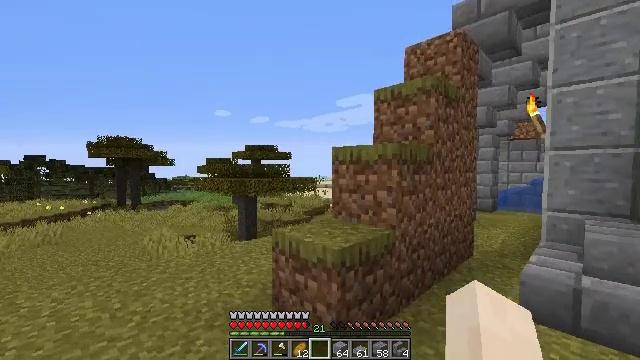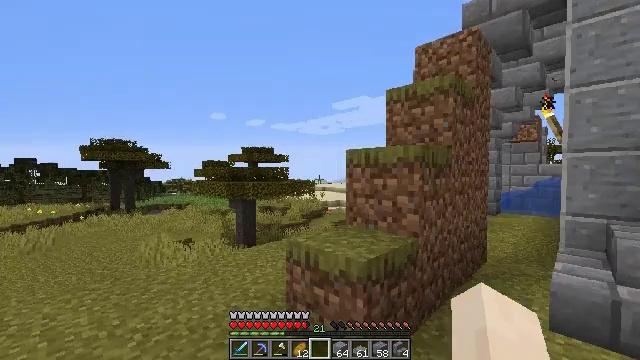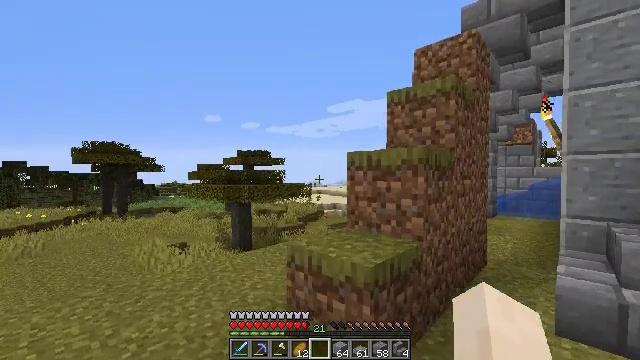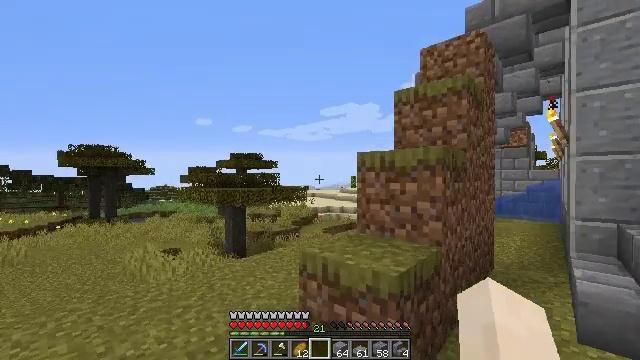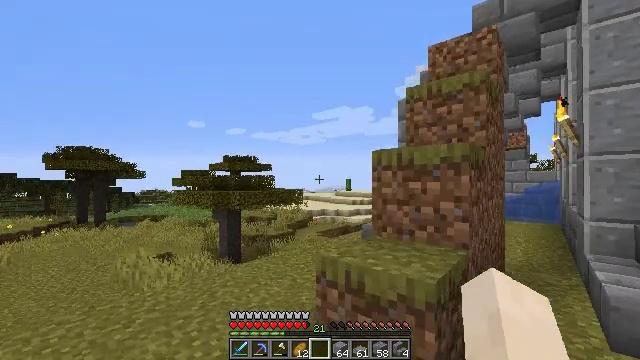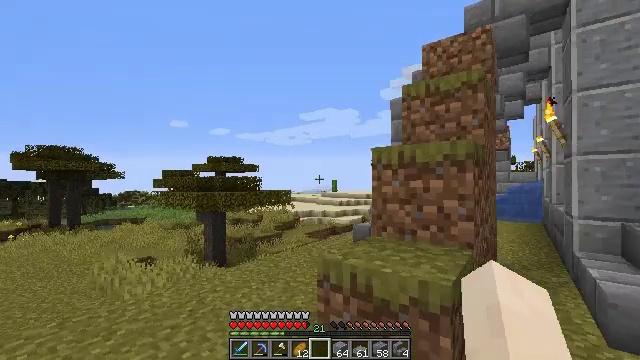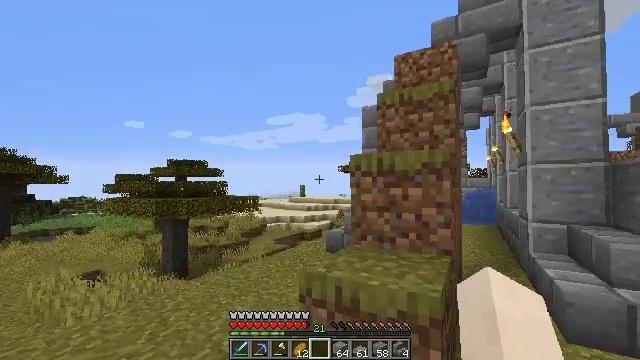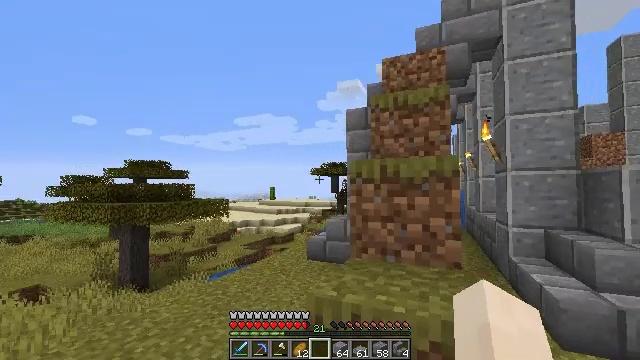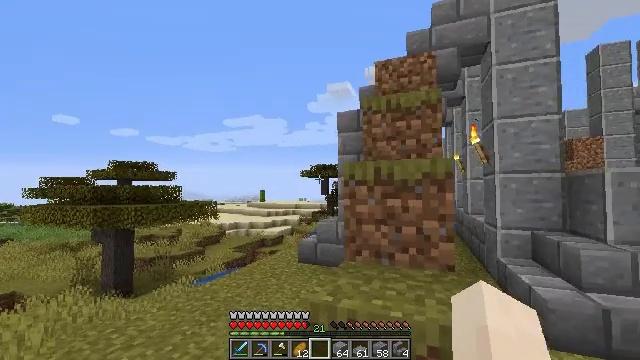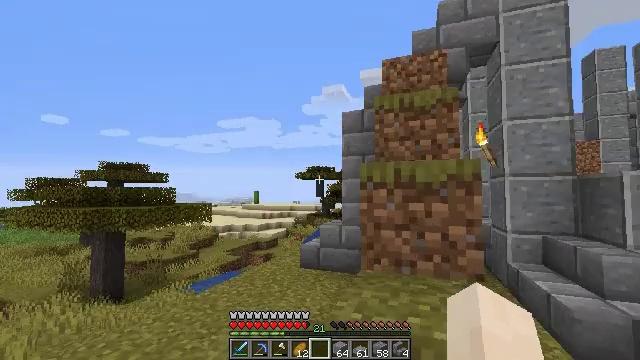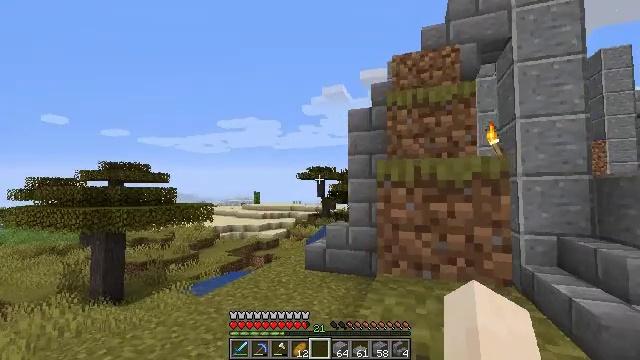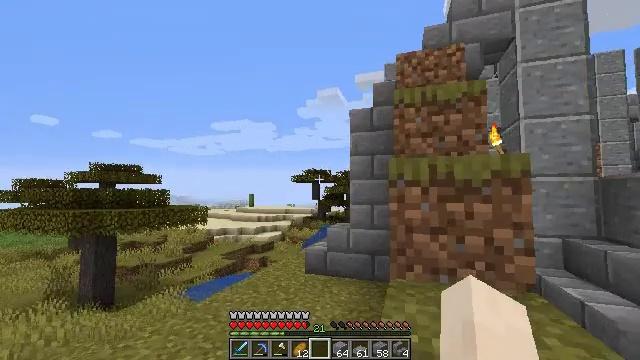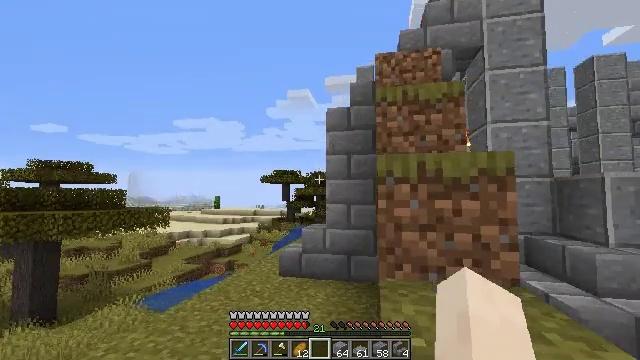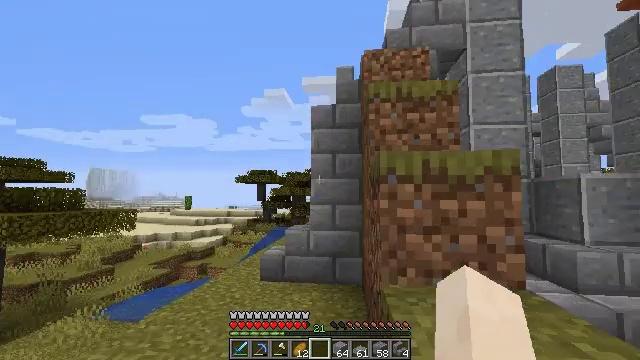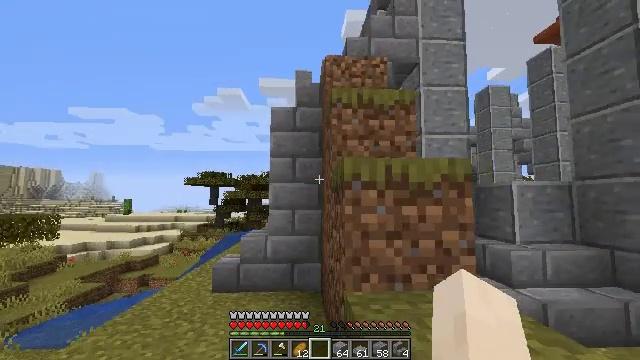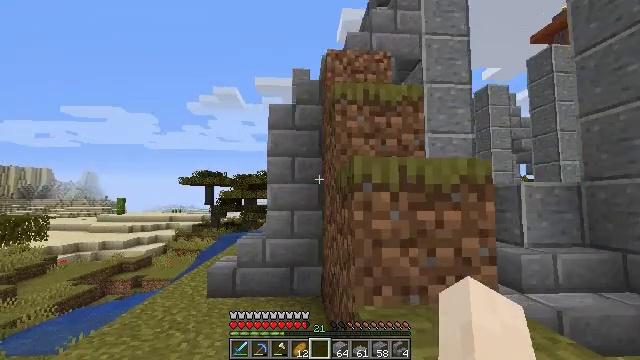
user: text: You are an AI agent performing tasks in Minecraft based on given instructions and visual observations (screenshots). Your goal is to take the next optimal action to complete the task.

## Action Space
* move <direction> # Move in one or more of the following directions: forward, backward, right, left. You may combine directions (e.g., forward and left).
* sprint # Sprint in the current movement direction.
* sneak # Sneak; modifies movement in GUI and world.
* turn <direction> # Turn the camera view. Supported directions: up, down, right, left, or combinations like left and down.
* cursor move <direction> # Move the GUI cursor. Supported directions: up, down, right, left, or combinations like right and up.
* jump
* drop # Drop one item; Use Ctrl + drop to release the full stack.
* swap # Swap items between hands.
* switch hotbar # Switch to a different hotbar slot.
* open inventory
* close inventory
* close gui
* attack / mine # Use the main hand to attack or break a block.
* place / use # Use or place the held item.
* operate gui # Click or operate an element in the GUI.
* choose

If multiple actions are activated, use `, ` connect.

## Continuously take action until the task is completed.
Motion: motion action
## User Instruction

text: Break the stone brick stairs.
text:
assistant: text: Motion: move forward and move left
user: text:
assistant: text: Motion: move forward and move left, turn right
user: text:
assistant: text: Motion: move forward and move left, turn right
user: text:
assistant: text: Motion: move forward and move left, turn right
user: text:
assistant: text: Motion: move forward and move left, turn right
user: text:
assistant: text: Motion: move forward and move left, turn right and up
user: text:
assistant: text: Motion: move forward and move left, turn right
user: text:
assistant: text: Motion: move forward and move left, turn right
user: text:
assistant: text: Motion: move forward and move left, turn right
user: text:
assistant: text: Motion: move forward and move left
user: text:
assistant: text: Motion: move forward and move left, turn right
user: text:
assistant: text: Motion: move forward and move left, turn right
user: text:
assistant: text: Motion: move forward, turn right
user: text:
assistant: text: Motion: move forward, turn right
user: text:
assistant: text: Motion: move forward
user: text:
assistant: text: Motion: move forward
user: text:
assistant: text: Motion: move forward
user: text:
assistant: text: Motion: move forward
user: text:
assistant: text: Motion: move forward
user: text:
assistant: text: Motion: move forward
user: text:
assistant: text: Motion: move forward, turn left and down
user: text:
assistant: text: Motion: move forward, turn left and down
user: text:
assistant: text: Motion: move forward, turn left and down
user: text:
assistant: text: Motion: move forward and move left, turn left
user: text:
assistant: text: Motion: move forward and move left
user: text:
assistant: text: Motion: move forward and move left
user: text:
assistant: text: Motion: move forward and move left, turn right
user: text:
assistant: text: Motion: move forward and move left, turn right
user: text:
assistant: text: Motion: move forward and move left, turn right
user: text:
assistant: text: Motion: move forward and move left, turn right